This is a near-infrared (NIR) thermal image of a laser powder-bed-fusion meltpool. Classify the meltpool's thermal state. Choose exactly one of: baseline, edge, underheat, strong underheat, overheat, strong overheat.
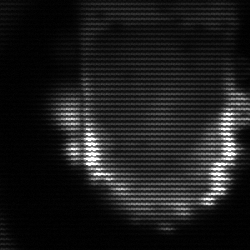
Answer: baseline